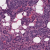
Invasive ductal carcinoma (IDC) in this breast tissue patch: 1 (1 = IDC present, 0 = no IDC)